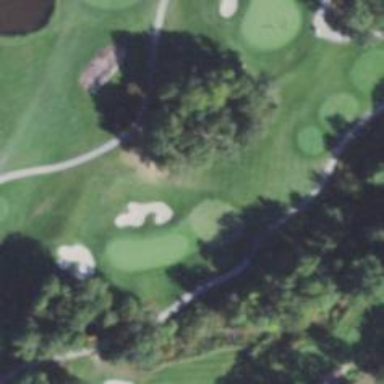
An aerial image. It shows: View of golf hole.